Current action and preconditions to check: trajectory_clear

Your task: For each precondition in the list above, predict whether it will hold at this action.

Consider the current scene as observed from the mobile robot's camera, and analyze the predicted future states of all dynamic agents (e.g., people, animals, vehicles, or any moving entities) within the NEXT SECOND.

IMPORTANT: Only answer "very likely" if you are absolutely certain—based on strong, clear evidence—that a dynamic agent will violate the precondition in the predicted future state. Do NOT answer "very likely" for unlikely, ambiguous, or low-probability risks.

Ask yourself for each precondition: Is there a high probability, with clear and convincing evidence, that the predicted future states of any dynamic agent will interfere with the predicted future state of the currently executing action within the NEXT SECOND, causing that precondition to fail?

Assess the risk level based on these predictions. Use "likely" or "very likely" if motions create a clear risk of interference.

Use "neutral" or "improbable" if agents are nearby but their predicted paths are clearly diverging or non-conflicting.

Failure Risk Categories: "very improbable", "improbable", "neutral", "likely", "very likely"

Answer Format: Output ONLY the probability_of_failure value from these categories: "very improbable", "improbable", "neutral", "likely", "very likely"

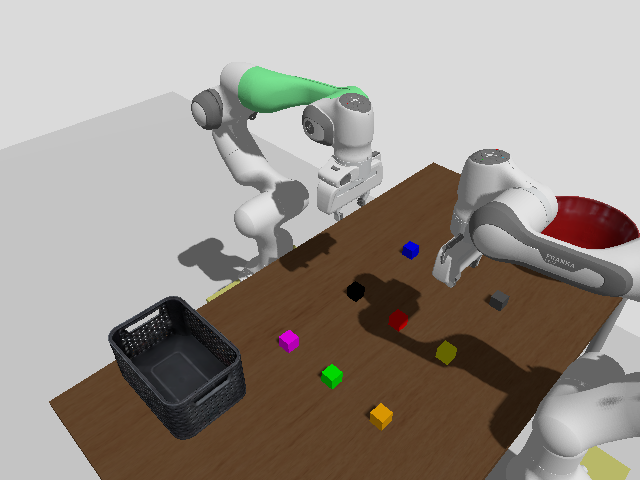

Answer: improbable